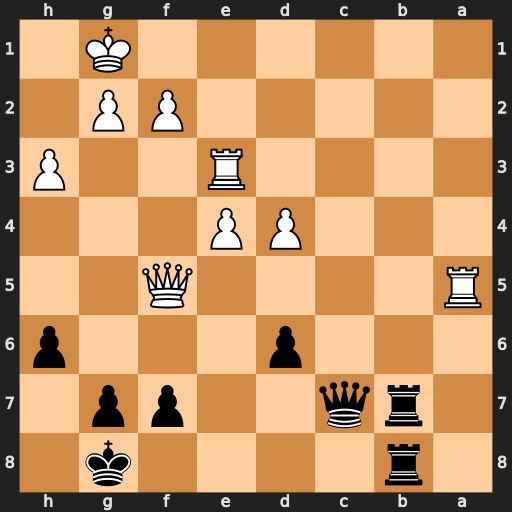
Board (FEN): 1r4k1/1rq2pp1/3p3p/R4Q2/3PP3/4R2P/5PP1/6K1
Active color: b
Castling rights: -
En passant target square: -
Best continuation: Rb1+ Kh2 d5+ Qe5 Qxa5